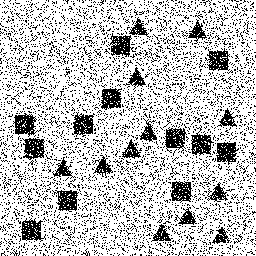
Squares: 12
Triangles: 12
Stars: 0
Total shapes: 24